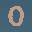
Label: 0